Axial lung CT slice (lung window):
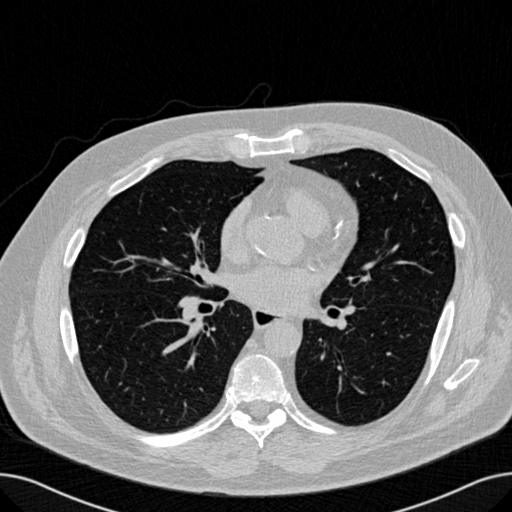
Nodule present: no